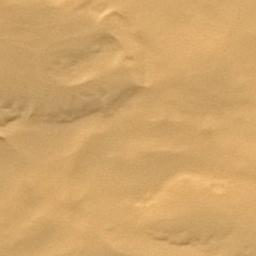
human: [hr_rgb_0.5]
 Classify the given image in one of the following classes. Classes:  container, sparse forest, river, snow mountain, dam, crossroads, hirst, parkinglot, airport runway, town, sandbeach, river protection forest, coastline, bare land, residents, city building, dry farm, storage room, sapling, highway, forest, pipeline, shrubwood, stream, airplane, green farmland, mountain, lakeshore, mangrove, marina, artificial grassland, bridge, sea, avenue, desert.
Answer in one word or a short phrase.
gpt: desert